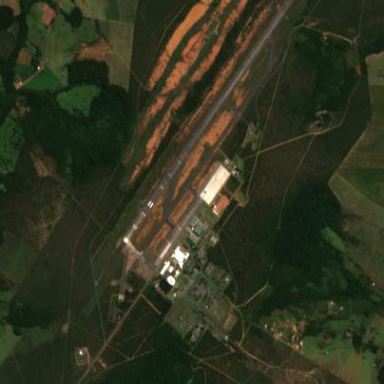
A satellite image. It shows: Apron at the airport.